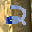
Label: 2